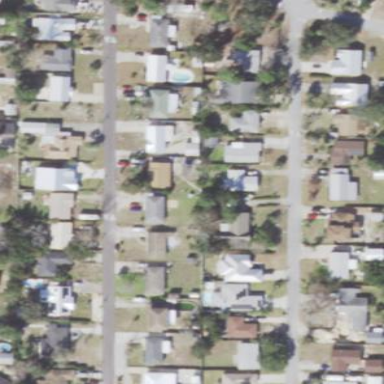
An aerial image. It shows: This residential area consists of single-family homes.